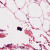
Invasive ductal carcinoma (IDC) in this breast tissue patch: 0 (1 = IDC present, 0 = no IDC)